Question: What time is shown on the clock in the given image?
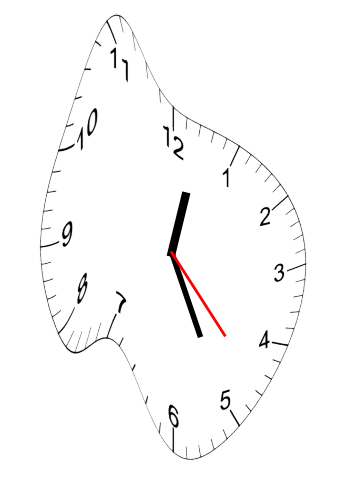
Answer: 12:25:23